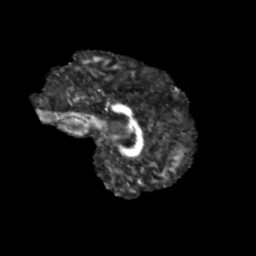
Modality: FA
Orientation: sagittal
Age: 13
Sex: male
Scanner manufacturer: siemens
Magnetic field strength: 3 T
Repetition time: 3.8 s
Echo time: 0.07 s